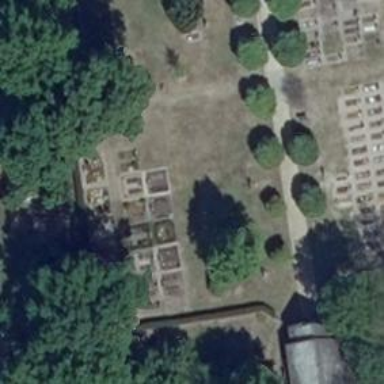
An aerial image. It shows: Cemetery.